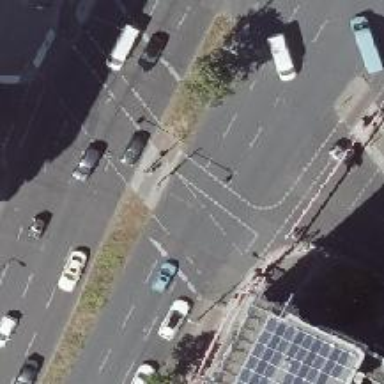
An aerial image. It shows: Traffic island located on footway.